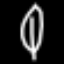
Label: leaf